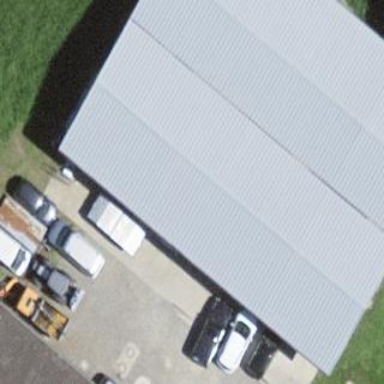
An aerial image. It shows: Industrial building.